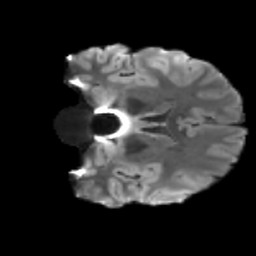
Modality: T2w
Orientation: coronal
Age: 25
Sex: male
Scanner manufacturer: siemens
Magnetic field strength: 3 T
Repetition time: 3.5 s
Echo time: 0.086 s